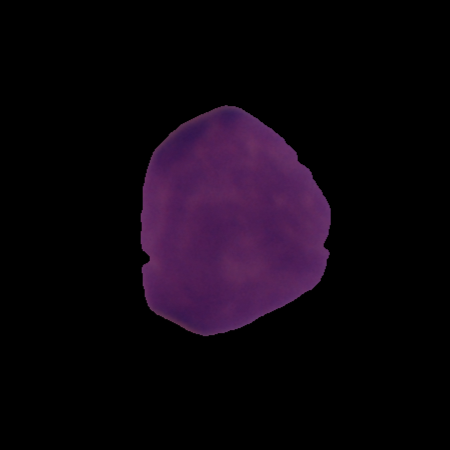
Label: cancer